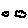
Label: cloud